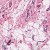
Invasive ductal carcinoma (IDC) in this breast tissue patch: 0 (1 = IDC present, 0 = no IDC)